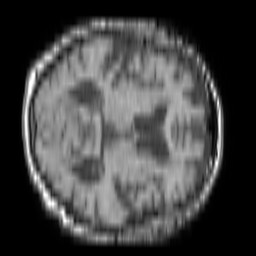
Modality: T1w
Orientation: axial
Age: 77
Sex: male
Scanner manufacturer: philips
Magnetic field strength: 1.5 T
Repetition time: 0.1799 s
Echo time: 0.001846 s